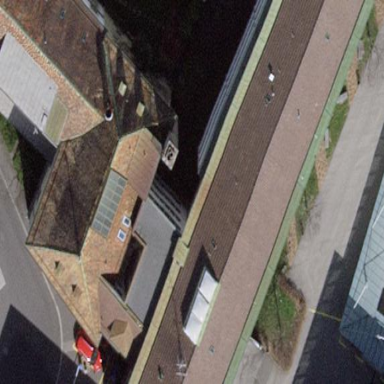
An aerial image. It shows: School building.